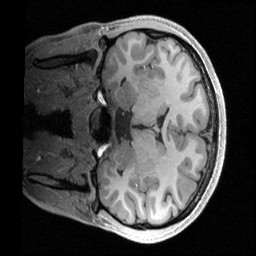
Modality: T1w
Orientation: coronal
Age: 21
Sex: female
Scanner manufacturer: siemens
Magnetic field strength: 3 T
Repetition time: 2.4 s
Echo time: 0.00224 s